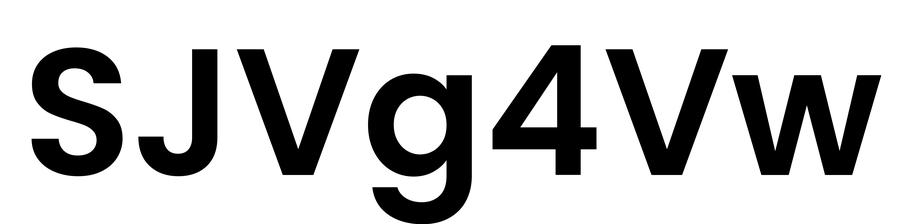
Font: Poppins-SemiBold